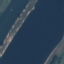
Land use / land cover: River